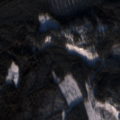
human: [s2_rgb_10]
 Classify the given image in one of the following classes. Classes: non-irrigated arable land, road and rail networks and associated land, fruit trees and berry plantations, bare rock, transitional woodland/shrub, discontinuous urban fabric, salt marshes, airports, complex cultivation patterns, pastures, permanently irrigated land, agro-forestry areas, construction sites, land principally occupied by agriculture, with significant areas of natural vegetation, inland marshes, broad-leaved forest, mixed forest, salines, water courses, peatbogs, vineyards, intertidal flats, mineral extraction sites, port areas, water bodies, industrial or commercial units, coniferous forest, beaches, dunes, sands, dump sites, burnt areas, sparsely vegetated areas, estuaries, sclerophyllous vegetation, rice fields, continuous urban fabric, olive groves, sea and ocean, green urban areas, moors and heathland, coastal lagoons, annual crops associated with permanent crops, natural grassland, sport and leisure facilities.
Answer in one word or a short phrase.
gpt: coniferous forest, mixed forest